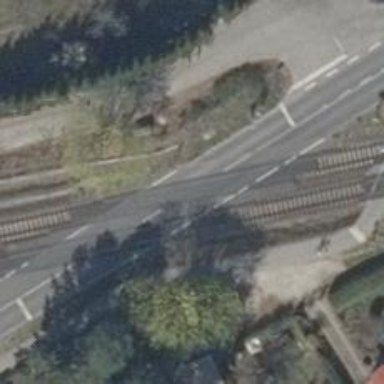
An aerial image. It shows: Railway level crossing.